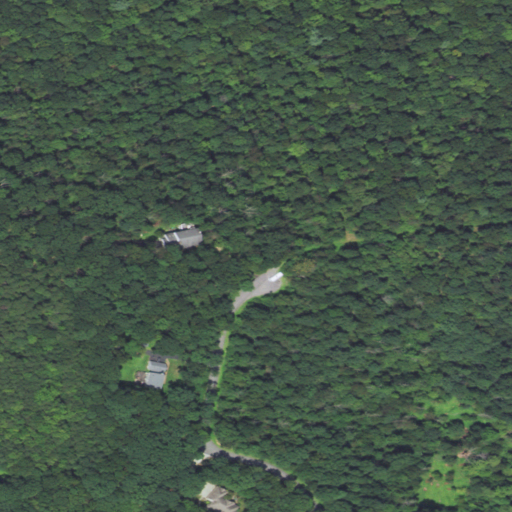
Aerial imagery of mountain in Pennsylvania named Bald Top containing deciduous forest, open development, evergreen forest, and mixed forest